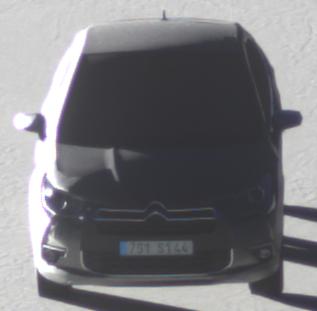
Make: Citroen
Model: DS 4 VTi 120
Detailed model: DS 4
Model produced from: 2011/05
Model produced until: 2015/01
Doors: 5
Color: gray
Road condition: dry road
Daytime: sunrise or sunset
Contrast: high contrast